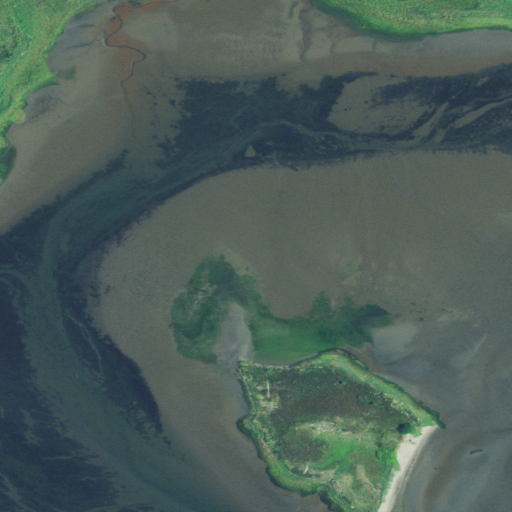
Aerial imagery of bar in Oregon named Jetty Sands containing open water, herbaceous wetlands, and barren land